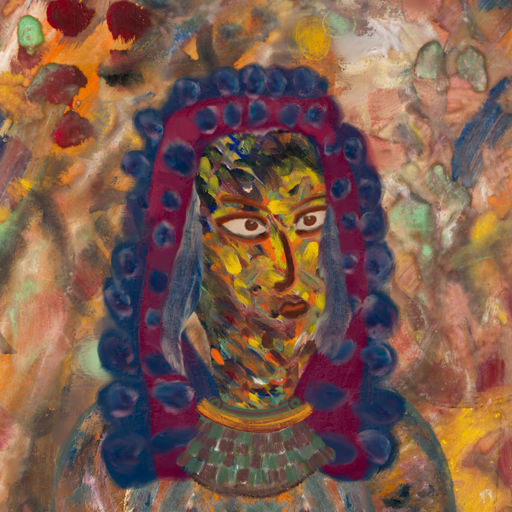
Background: Mother_And_Son_Mother, Head And Neck Side: An_Impression, Face Side: Roy_Bahadur, Bust: Boggyland, Hair Side: Hill_Girl, Head Accessory: Blank, Second Necklace: After_Raid, Necklace: Mother_And_Son_Son, Baby: Blank